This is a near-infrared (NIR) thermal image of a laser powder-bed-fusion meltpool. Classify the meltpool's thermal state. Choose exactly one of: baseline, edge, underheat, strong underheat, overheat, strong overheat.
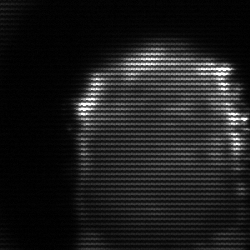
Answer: baseline